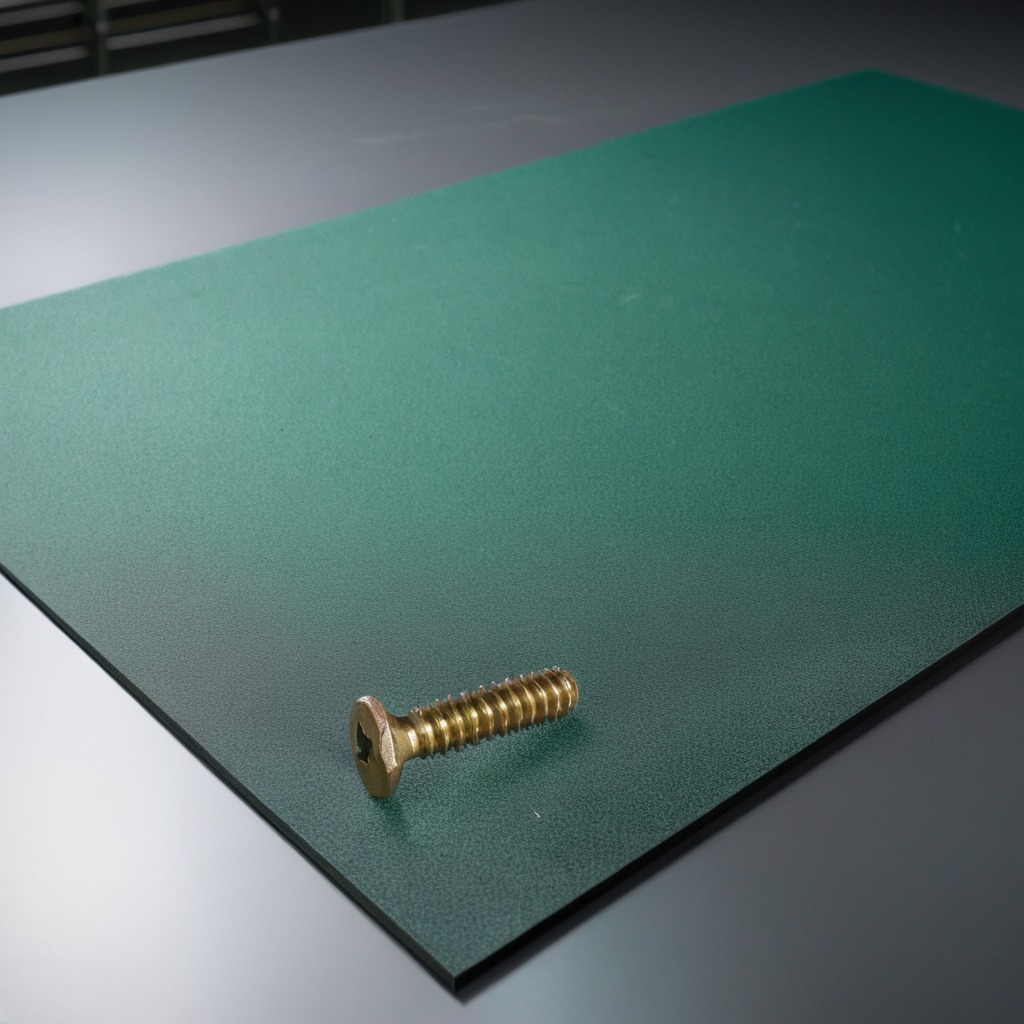
A metal screw is lying on a green rubber mat.